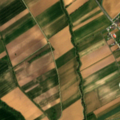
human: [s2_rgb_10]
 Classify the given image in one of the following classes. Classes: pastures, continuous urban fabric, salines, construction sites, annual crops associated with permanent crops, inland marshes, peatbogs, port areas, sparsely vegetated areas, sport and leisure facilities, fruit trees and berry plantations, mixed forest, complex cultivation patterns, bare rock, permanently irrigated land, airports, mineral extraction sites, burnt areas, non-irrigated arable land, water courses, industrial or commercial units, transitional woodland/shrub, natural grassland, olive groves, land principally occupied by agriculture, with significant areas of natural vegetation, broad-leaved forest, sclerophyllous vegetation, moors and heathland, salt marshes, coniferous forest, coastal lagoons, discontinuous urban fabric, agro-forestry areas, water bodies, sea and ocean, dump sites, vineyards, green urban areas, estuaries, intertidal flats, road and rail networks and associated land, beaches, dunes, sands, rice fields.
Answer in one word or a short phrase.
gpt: discontinuous urban fabric, non-irrigated arable land